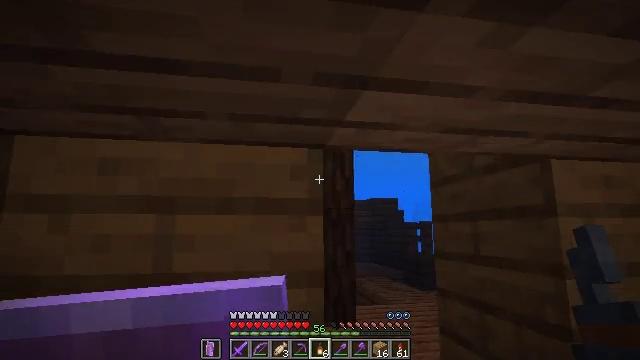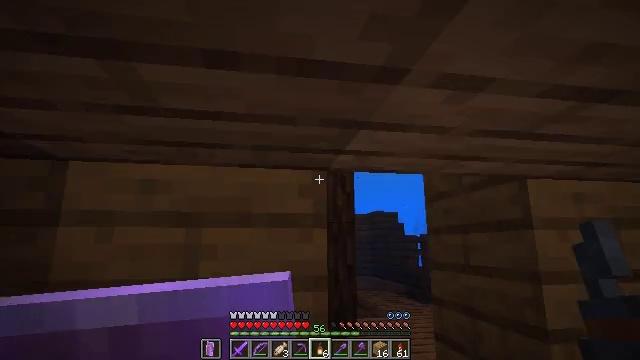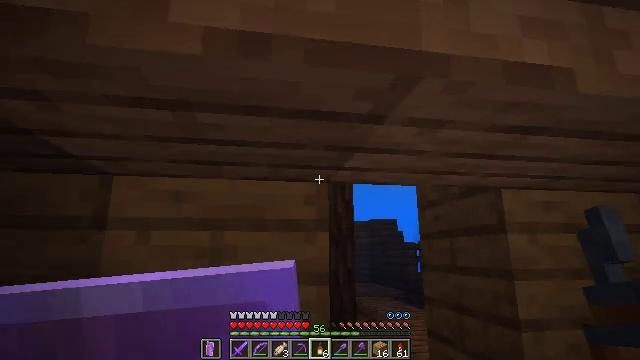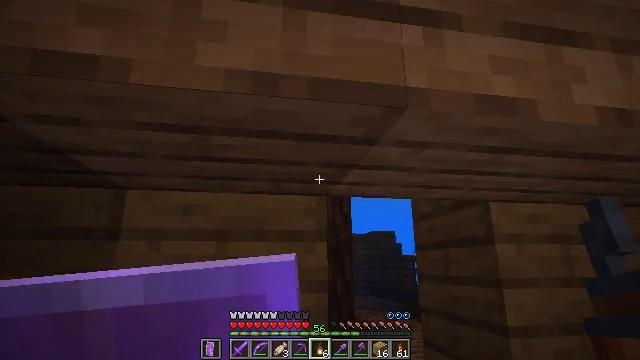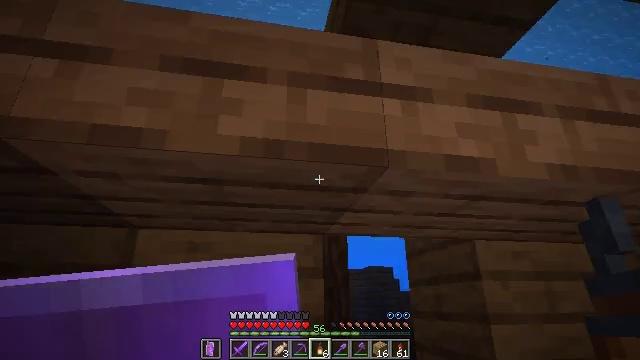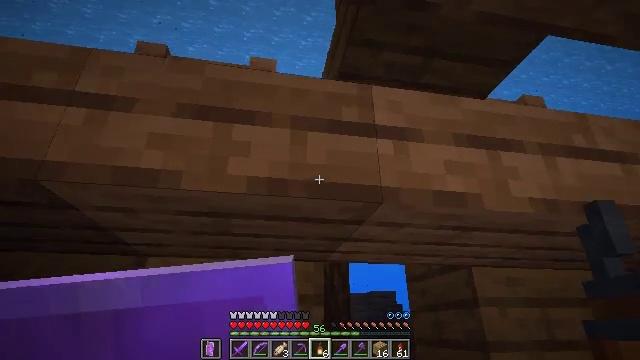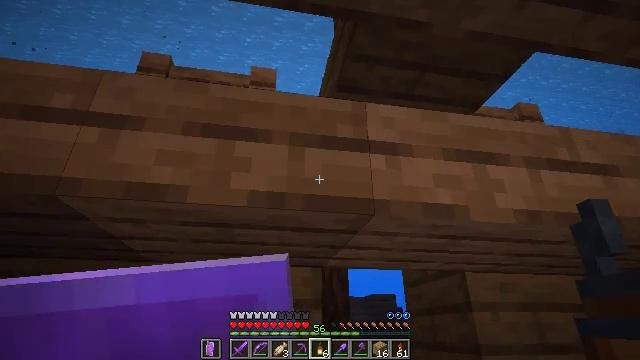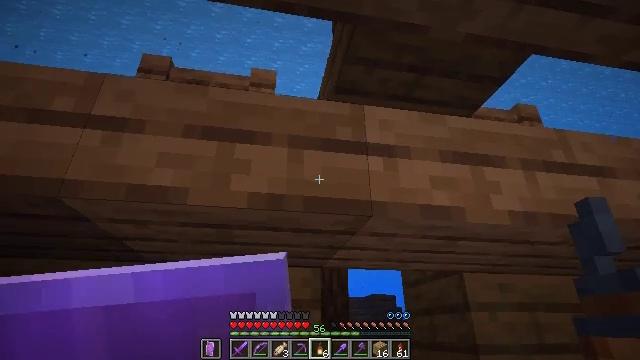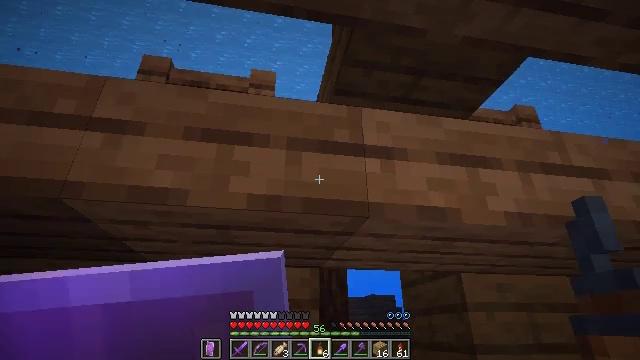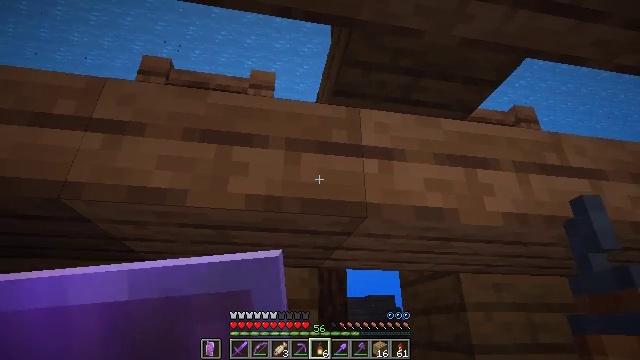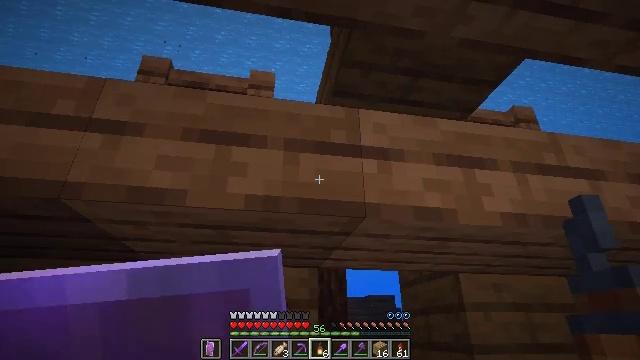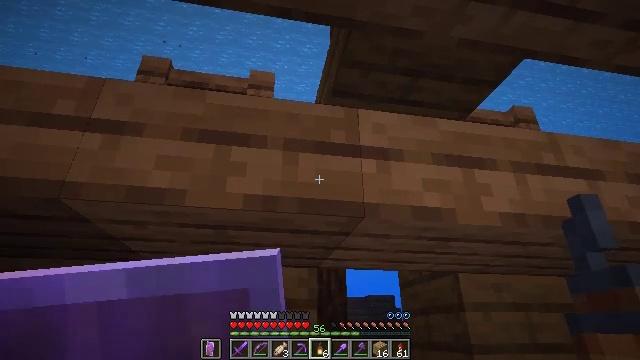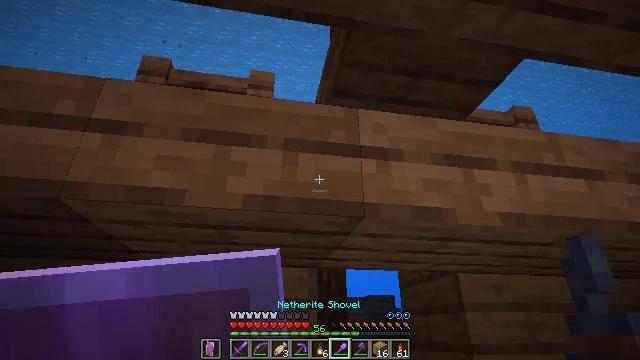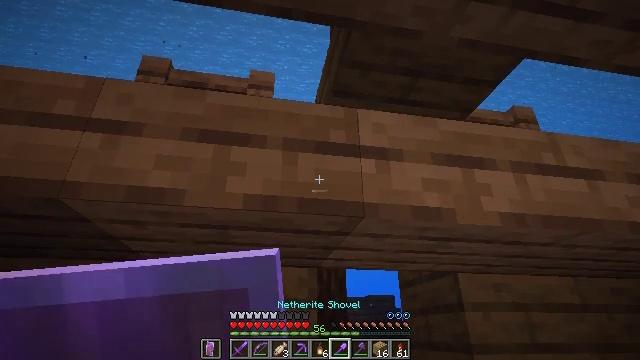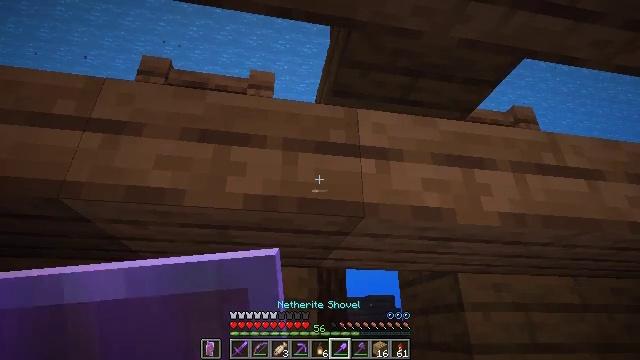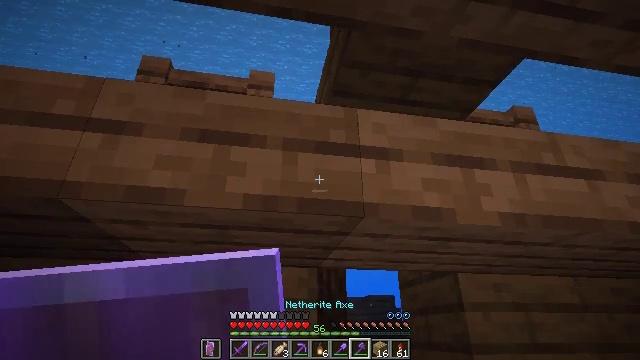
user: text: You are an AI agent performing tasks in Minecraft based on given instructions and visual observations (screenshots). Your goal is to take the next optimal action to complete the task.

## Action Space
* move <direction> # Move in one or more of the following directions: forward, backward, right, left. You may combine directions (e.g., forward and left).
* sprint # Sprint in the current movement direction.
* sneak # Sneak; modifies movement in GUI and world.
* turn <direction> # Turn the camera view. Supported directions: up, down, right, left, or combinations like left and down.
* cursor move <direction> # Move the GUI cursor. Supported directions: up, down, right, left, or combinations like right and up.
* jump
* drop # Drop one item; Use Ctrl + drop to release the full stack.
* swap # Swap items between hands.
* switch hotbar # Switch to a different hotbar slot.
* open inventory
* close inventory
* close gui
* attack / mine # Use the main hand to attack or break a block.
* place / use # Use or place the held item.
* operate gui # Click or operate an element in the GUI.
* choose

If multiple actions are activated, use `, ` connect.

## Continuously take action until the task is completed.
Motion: motion action
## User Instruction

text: Gather the jungle slab for reuse.
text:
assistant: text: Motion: move back, turn up
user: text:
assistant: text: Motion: move back, turn up
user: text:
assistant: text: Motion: move back, turn up
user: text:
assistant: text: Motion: turn up
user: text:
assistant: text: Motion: turn up
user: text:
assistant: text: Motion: no_op
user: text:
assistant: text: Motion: no_op
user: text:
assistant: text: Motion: no_op
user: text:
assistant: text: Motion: no_op
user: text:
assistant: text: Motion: no_op
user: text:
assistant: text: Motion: no_op
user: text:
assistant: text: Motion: no_op
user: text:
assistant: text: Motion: no_op
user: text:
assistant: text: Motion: no_op
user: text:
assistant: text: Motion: no_op
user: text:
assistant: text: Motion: no_op
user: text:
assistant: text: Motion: no_op
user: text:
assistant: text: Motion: no_op
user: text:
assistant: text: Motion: no_op
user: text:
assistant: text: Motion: no_op
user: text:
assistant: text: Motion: no_op
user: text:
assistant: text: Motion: turn right
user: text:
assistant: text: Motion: turn right and down
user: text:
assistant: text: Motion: turn right and down
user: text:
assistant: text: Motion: no_op
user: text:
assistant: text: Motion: no_op
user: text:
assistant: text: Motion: no_op
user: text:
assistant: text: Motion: no_op
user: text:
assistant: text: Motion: no_op
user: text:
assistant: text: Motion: no_op